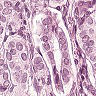
Metastatic tissue present: yes